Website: walmart
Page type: receipt
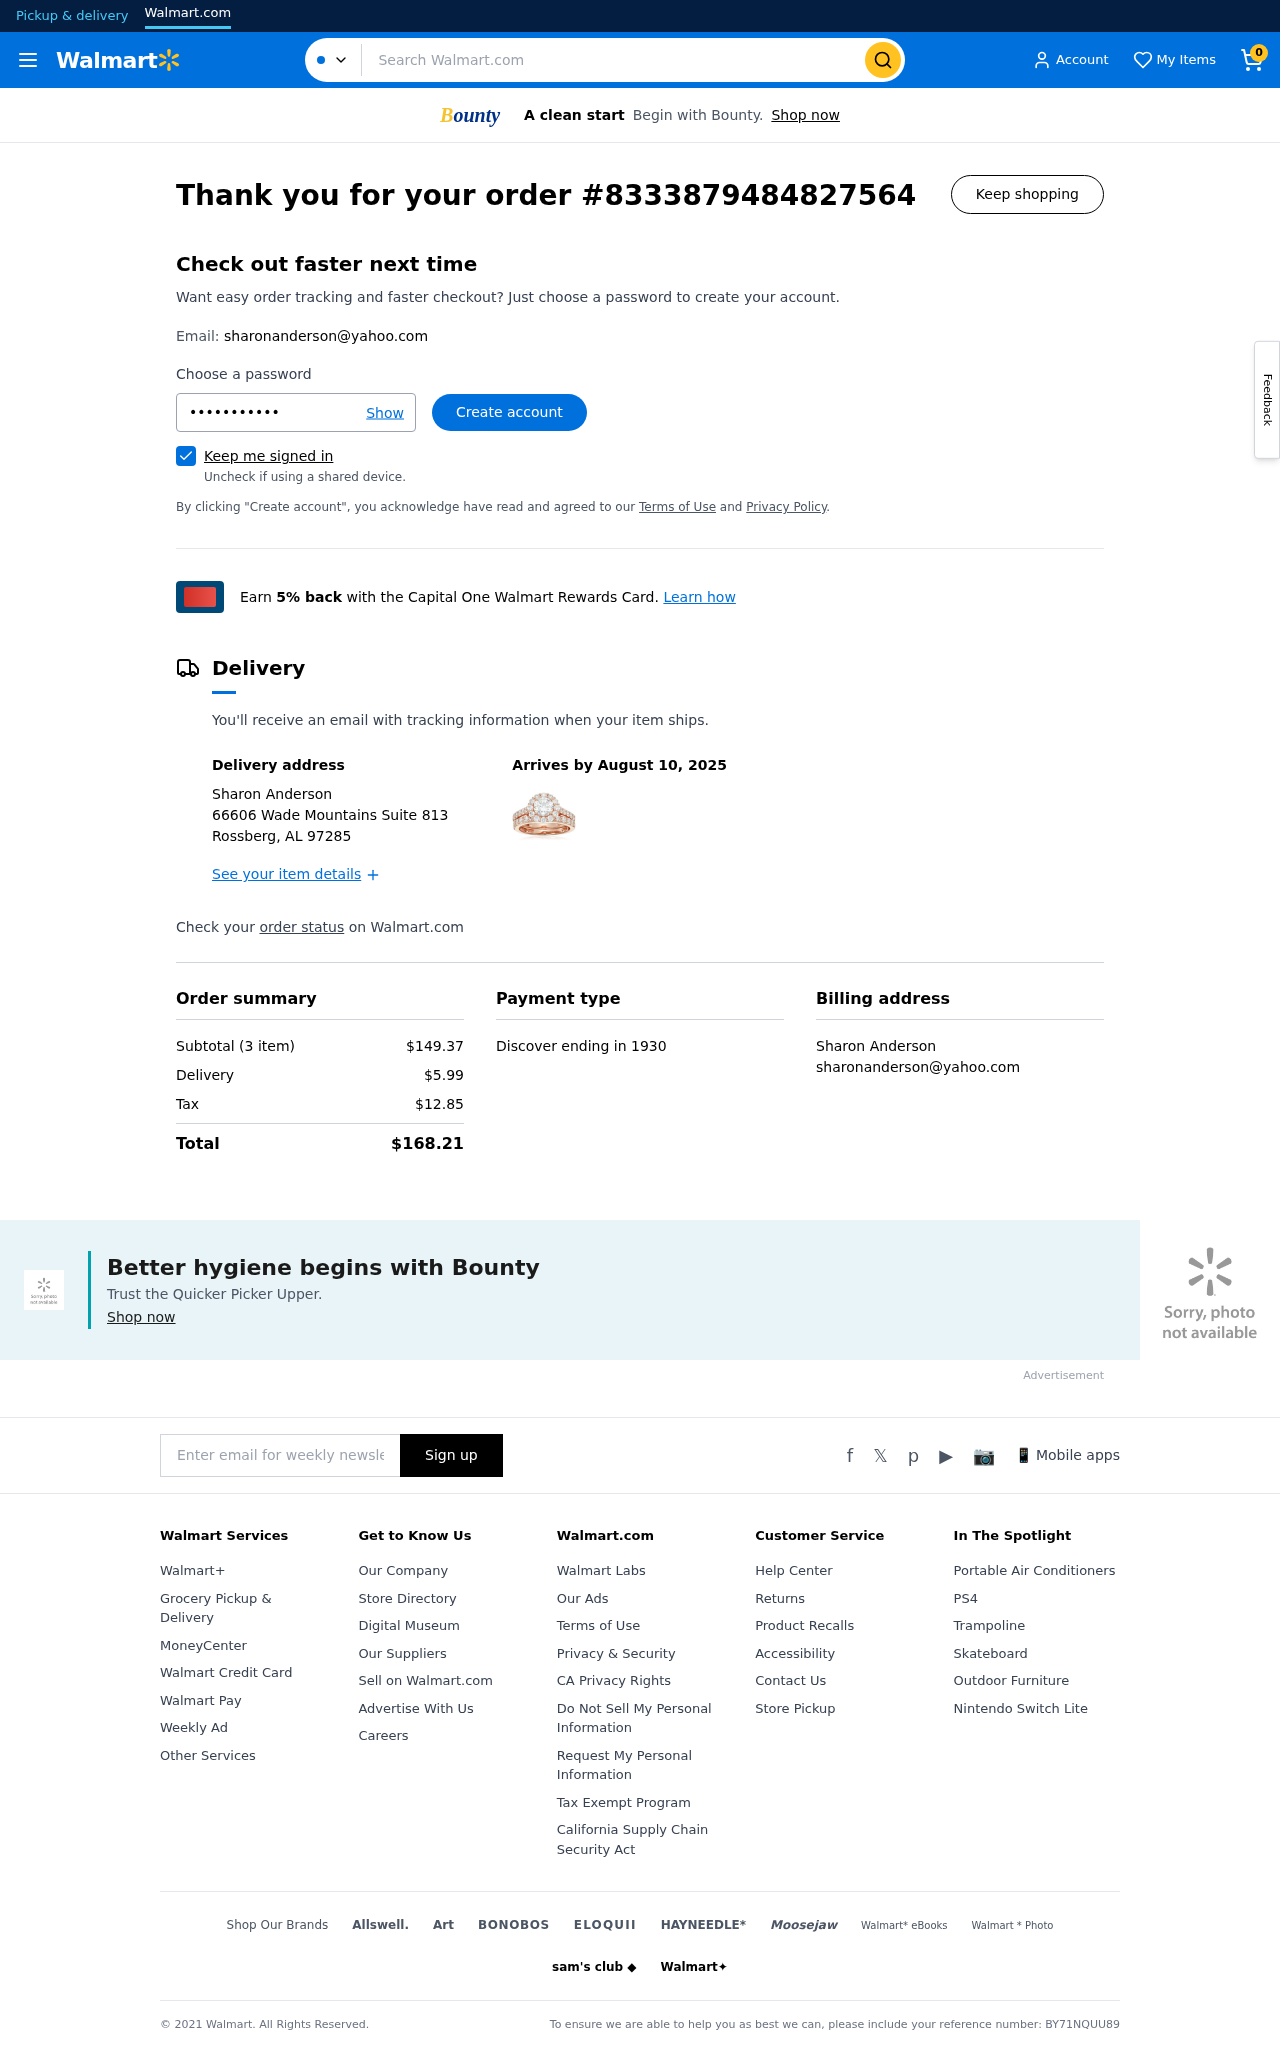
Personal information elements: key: PII_CARD_LAST4
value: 1930
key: PII_CARD_TYPE
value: Discover
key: PII_CITY_STATE_ZIP
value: Rossberg, AL 97285
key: PII_EMAIL
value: sharonanderson@yahoo.com
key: PII_EMAIL2
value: sharonanderson@yahoo.com
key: PII_FULLNAME
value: Sharon Anderson
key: PII_FULLNAME2
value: Sharon Anderson
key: PII_STREET
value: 66606 Wade Mountains Suite 813
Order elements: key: ORDER_NUM_ITEMS
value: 0
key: ORDER_ID
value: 8333879484827564
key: ORDER_DELIVERY_DATE
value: August 10, 2025
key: ORDER_NUM_ITEMS
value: Subtotal (3 item)
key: ORDER_SUBTOTAL
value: $149.37
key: ORDER_SHIPPING_COST
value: $5.99
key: ORDER_TAX
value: $12.85
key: ORDER_TOTAL
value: $168.21
Search elements: key: HEADER_SEARCH
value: Search Walmart.com